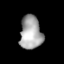
Tissue: lung
Cell type: Epithelial cells
Senescence score: 0.2338
Nuclear area (px): 717
Mean DAPI intensity: 167.243